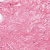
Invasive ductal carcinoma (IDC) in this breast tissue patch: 0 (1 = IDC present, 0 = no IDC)